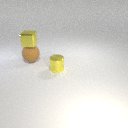
small yellow metal cube above large brown rubber sphere